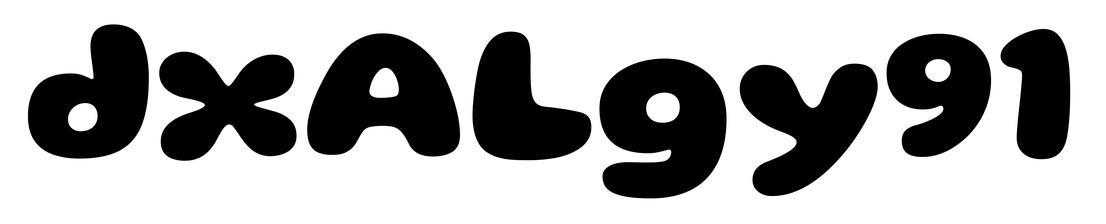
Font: Gluten_ExtraBold